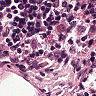
Metastatic tissue present: no